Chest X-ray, AP view. Patient: 45 years old, sex F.
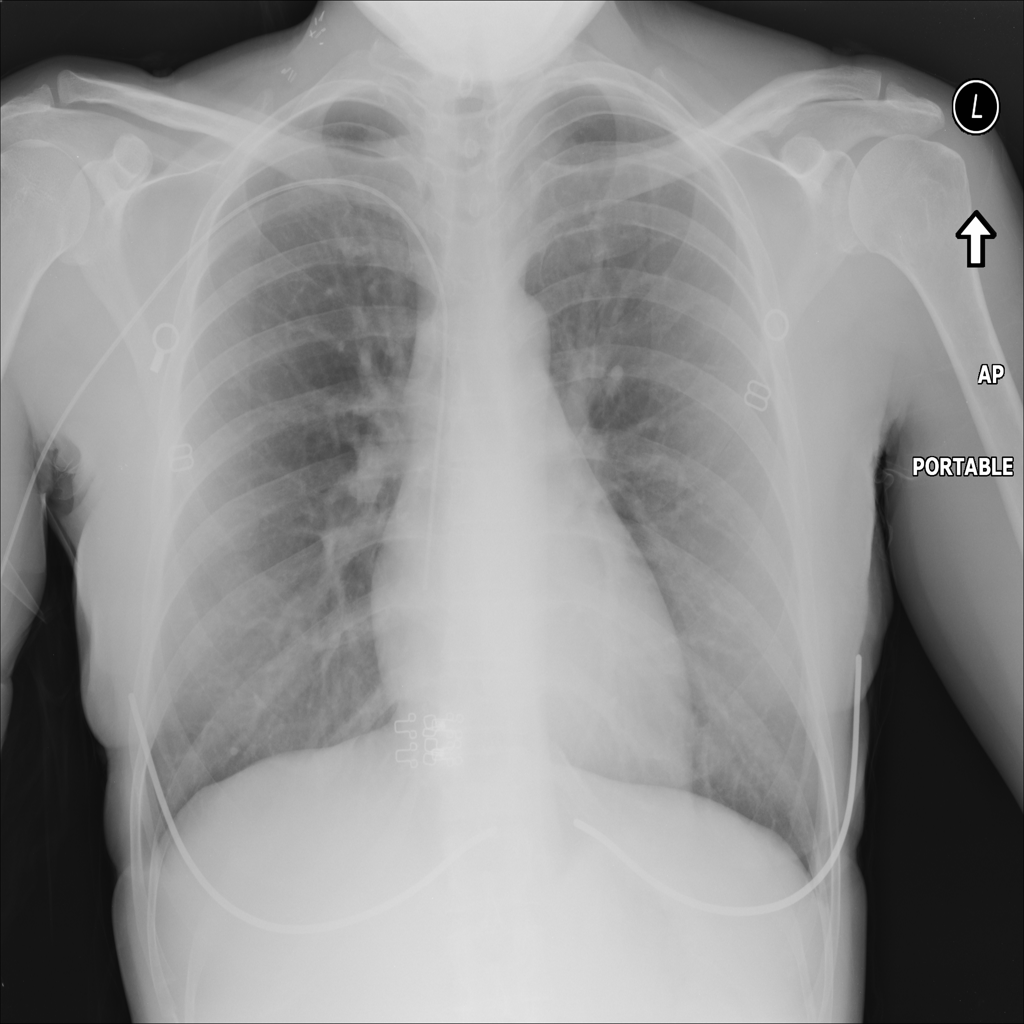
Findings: No Finding